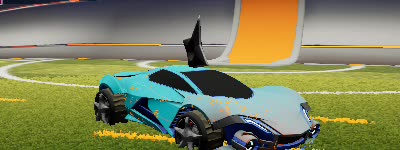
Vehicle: werewolf